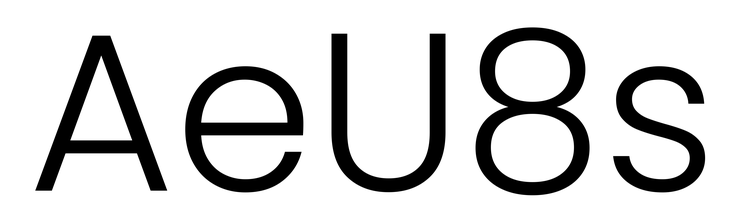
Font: Poppins-Light